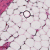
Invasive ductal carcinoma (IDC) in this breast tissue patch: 1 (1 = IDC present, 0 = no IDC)